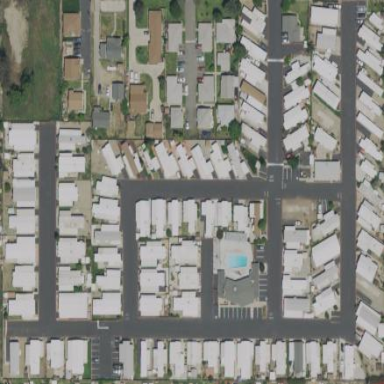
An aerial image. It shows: Residential area designated as trailer park.